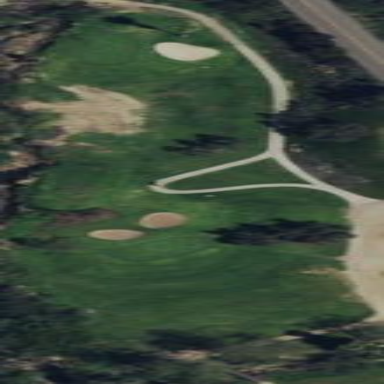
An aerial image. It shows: Area of rough grass used for golf.